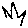
Label: star